Question:
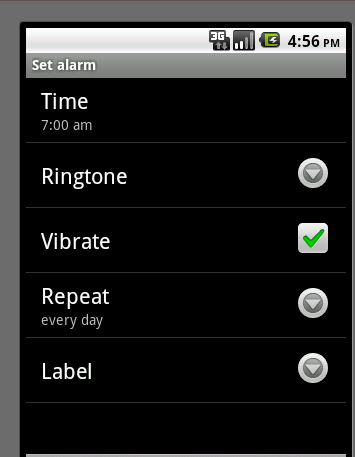
Answer: <URL>